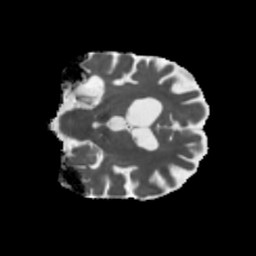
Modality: MD
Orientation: coronal
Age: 75
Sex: male
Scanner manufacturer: siemens
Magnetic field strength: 3 T
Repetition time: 5.47 s
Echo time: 0.0854 s